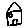
Label: house